Field crop: maize
Growth stage: 2
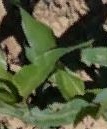
Species: maize